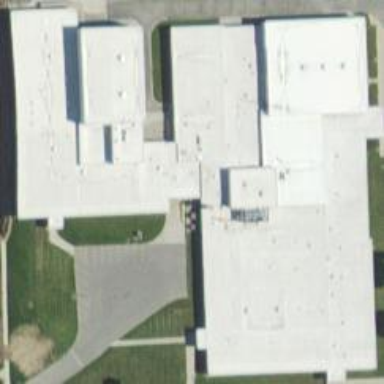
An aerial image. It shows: School building.